Field crop: maize
Growth stage: 2
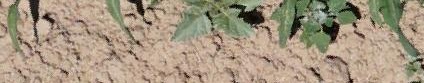
Species: maize